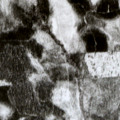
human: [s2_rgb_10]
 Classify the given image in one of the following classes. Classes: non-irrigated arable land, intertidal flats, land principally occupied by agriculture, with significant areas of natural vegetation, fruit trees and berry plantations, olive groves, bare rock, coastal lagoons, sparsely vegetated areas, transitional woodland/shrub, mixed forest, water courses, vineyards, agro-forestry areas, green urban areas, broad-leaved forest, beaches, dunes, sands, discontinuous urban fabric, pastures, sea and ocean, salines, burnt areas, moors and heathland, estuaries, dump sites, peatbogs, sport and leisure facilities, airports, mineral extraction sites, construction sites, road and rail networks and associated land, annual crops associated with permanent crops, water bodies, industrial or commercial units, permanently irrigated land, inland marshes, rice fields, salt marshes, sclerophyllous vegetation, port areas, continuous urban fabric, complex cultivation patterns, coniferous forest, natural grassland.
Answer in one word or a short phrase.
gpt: coniferous forest, mixed forest, transitional woodland/shrub, peatbogs